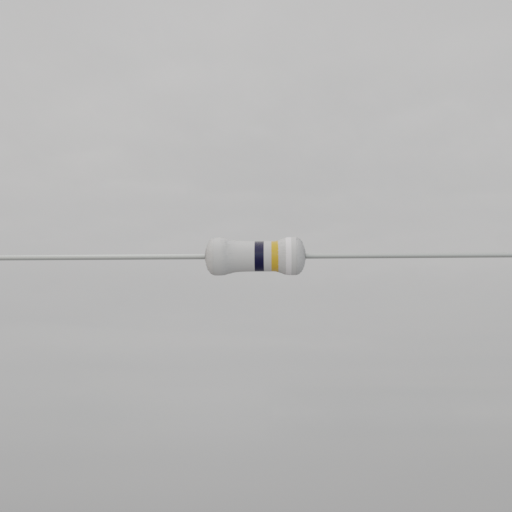
Resistor colour bands (in order): black, gold, white